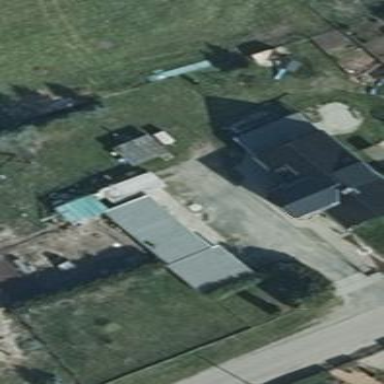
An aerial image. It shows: Residential building.